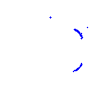
Particle: pion